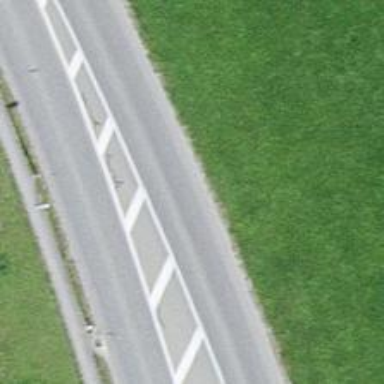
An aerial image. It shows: Primary road with asphalt surface.